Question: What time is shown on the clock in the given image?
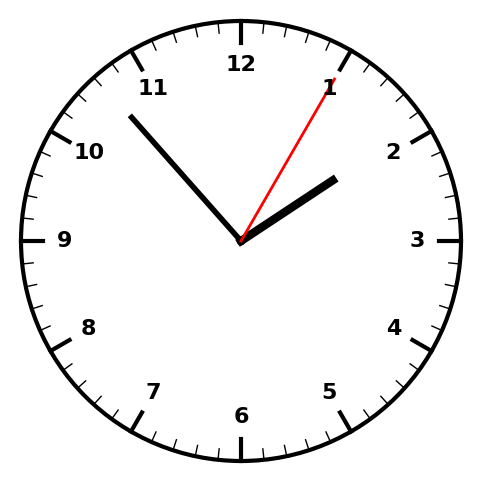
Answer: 01:53:05